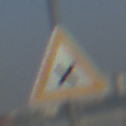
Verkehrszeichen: KreuzungOderEinmuendung
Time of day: SunriseSunset
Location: Outdoor (Urban)
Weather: Clear
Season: NotSpecified
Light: Natural